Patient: sex M, age 45
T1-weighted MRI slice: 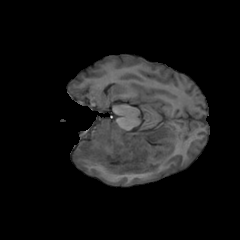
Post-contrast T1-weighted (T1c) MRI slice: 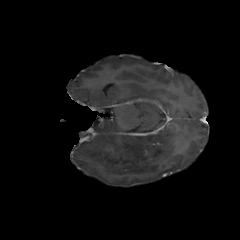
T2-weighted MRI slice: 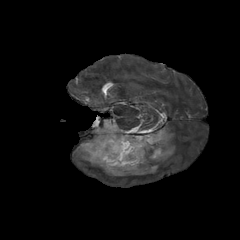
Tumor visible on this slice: yes
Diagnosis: Astrocytoma, IDH-mutant
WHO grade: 2